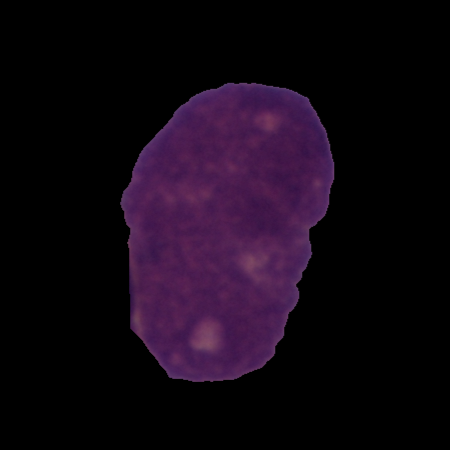
Label: cancer